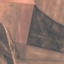
Land use / land cover: AnnualCrop